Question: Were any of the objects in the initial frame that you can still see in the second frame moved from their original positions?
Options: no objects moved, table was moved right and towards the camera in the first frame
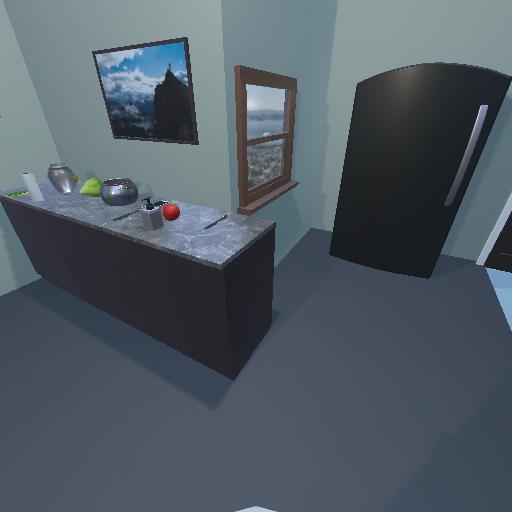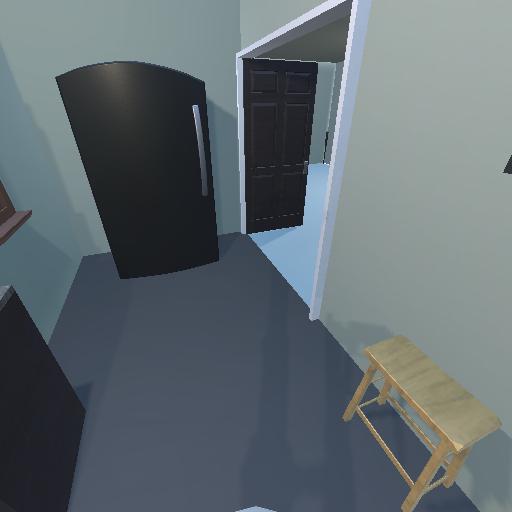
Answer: no objects moved